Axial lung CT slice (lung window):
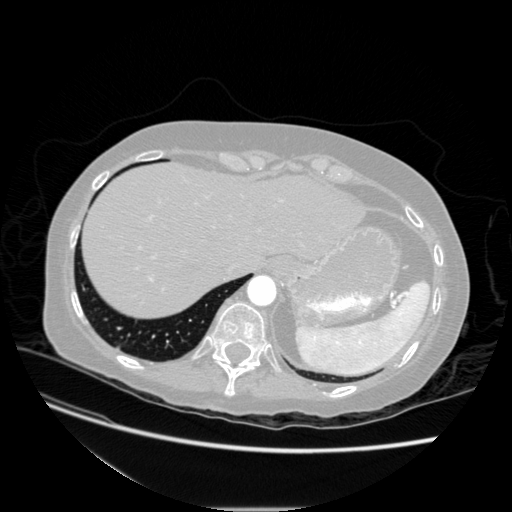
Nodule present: no